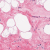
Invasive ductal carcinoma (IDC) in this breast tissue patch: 0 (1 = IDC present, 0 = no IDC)